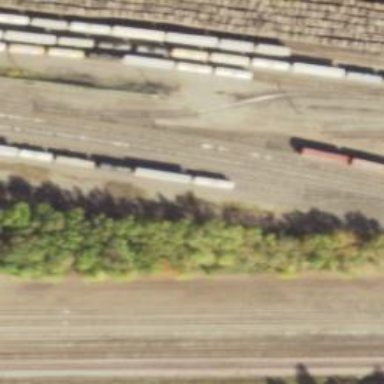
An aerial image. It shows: Single-track railway siding.